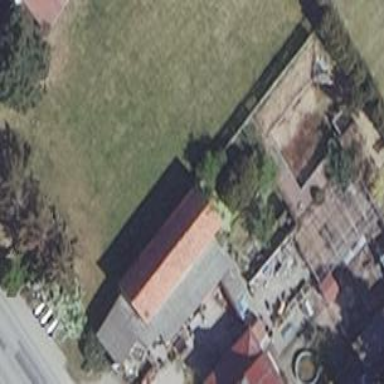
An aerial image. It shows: Shed building.